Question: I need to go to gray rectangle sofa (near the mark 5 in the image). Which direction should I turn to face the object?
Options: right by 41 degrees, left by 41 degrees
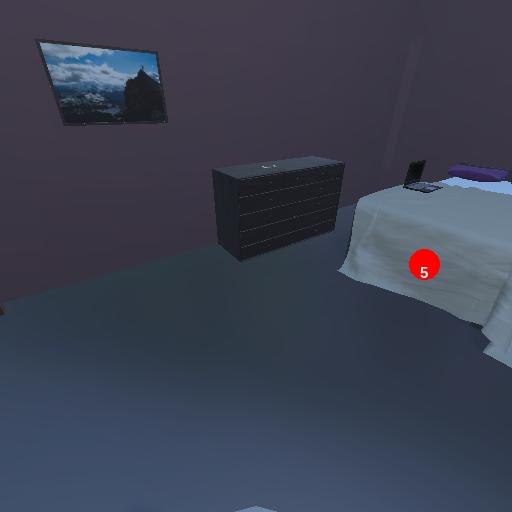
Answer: right by 41 degrees